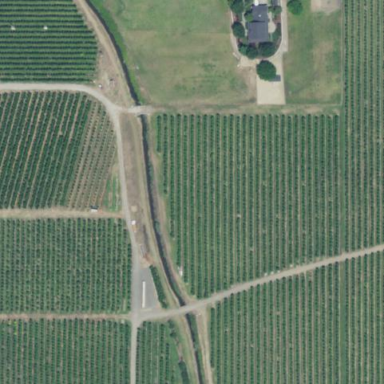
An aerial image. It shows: Orchard.